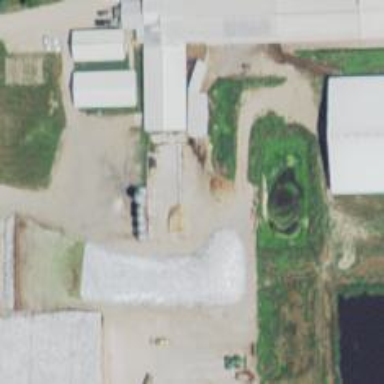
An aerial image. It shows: Silo.